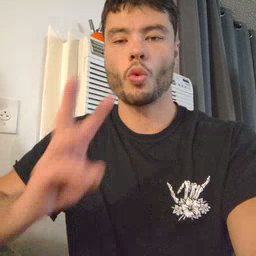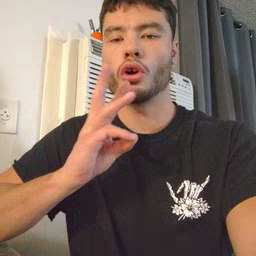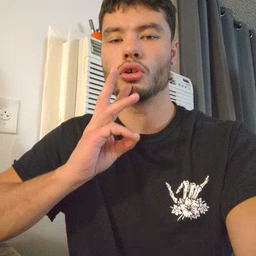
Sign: water